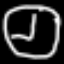
Label: clock